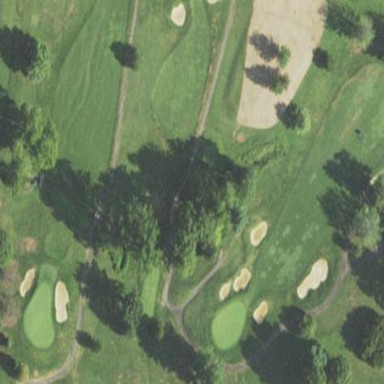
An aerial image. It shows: Golf fairway in the image.